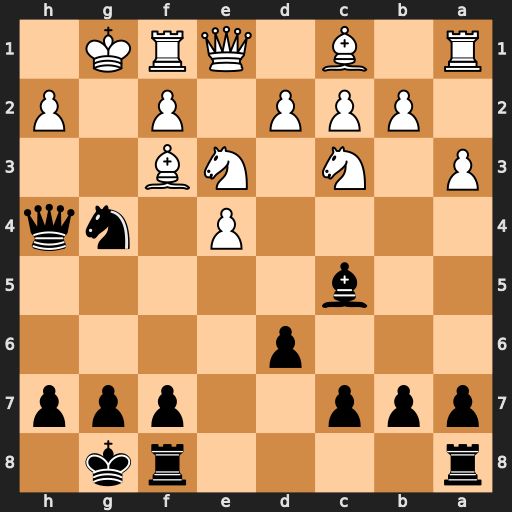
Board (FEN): r4rk1/ppp2ppp/3p4/2b5/4P1nq/P1N1NB2/1PPP1P1P/R1B1QRK1
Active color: b
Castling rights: -
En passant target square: -
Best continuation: Qxh2#